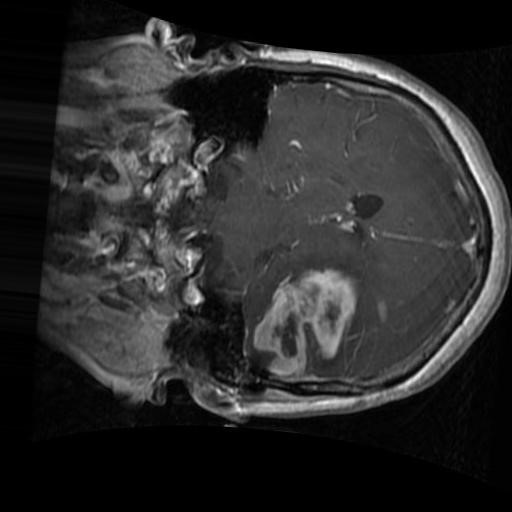
Label: brain_glioma